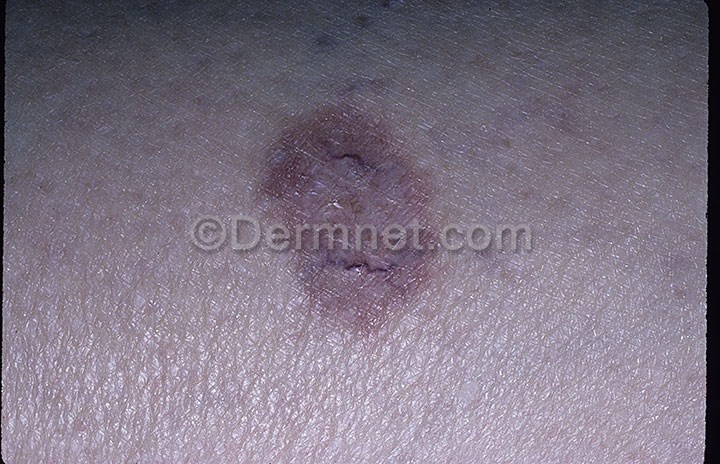
Disease: Systemic Disease